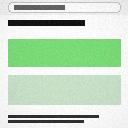
Screen state: on